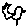
Label: bird